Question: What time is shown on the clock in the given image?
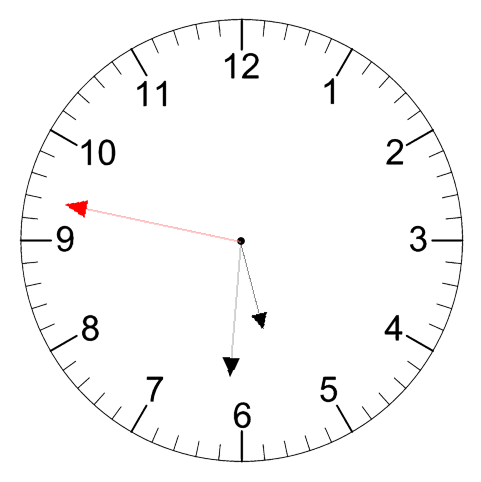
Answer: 05:30:47